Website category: sports
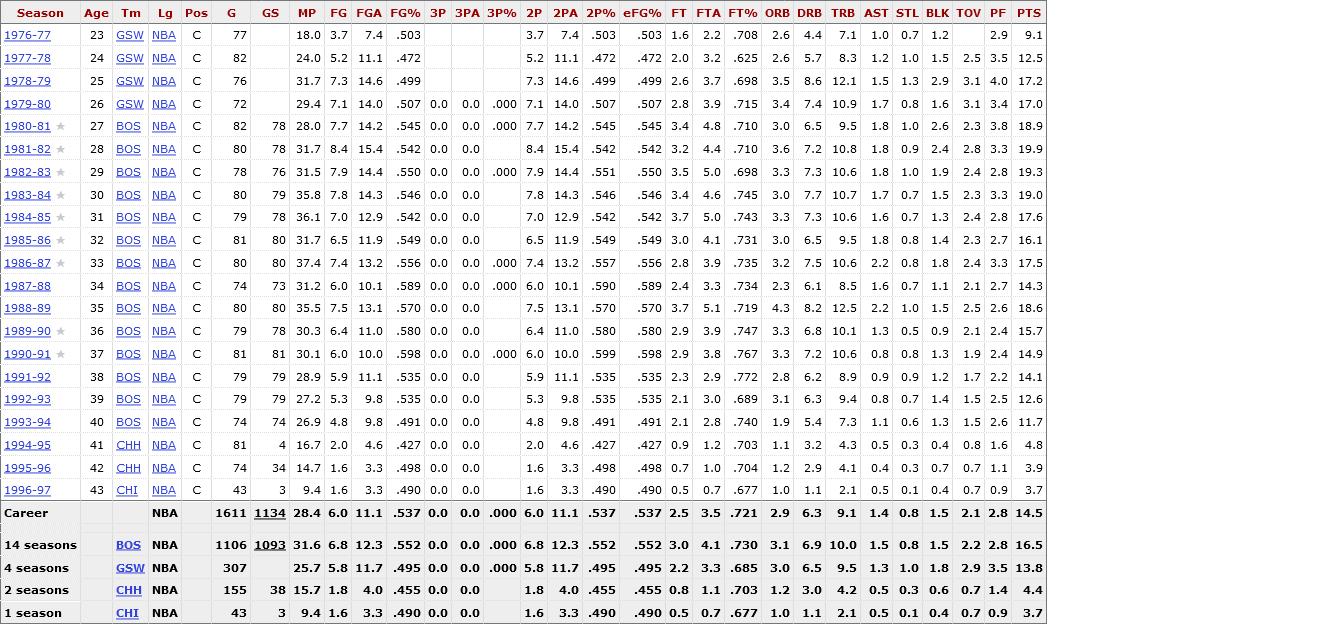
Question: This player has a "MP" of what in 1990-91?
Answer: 30.1

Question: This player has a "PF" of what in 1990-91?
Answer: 2.4

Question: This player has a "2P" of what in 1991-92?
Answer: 5.9

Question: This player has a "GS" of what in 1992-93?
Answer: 79

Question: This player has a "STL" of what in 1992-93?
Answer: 0.7

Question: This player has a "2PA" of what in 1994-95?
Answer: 4.6

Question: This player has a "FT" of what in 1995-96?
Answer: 0.7

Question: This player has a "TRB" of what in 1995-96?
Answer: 4.1

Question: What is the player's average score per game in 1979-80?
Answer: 17.0

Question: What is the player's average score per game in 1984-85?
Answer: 17.6

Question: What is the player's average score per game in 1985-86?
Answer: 16.1

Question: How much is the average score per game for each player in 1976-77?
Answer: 9.1

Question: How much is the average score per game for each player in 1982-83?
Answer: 19.3

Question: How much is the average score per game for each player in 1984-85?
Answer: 17.6

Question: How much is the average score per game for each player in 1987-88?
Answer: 14.3

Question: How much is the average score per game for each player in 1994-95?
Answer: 4.8

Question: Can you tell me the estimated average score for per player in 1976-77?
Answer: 9.1

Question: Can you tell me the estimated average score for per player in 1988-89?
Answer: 18.6

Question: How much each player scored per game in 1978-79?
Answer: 17.2

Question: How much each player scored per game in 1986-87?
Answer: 17.5

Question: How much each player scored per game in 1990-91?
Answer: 14.9

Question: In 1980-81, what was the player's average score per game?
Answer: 18.9

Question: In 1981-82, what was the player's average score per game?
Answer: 19.9

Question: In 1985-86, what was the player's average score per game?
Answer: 16.1

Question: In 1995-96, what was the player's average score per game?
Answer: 3.9